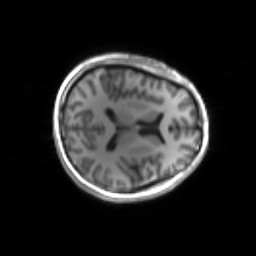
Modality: inplaneT1
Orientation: axial
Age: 24
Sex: male
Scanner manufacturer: siemens
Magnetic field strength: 3 T
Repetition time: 1.2 s
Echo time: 0.00251 s